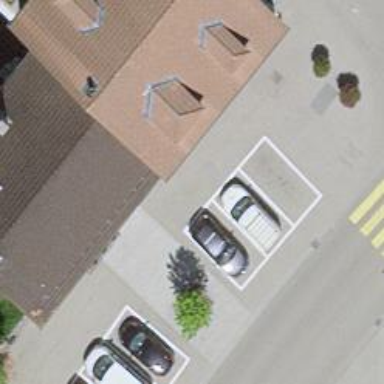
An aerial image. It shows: Street-side parking area.